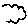
Label: cloud